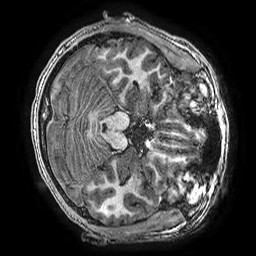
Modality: T1w
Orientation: axial
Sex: male
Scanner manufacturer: ge
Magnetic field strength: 3 T
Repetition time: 0.007644 s
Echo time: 0.003468 s